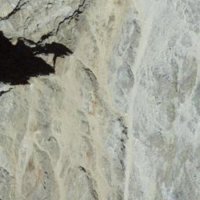
EUNIS habitat code: 48
Species observed at this site:
Aglais urticae
Ranunculus glacialis